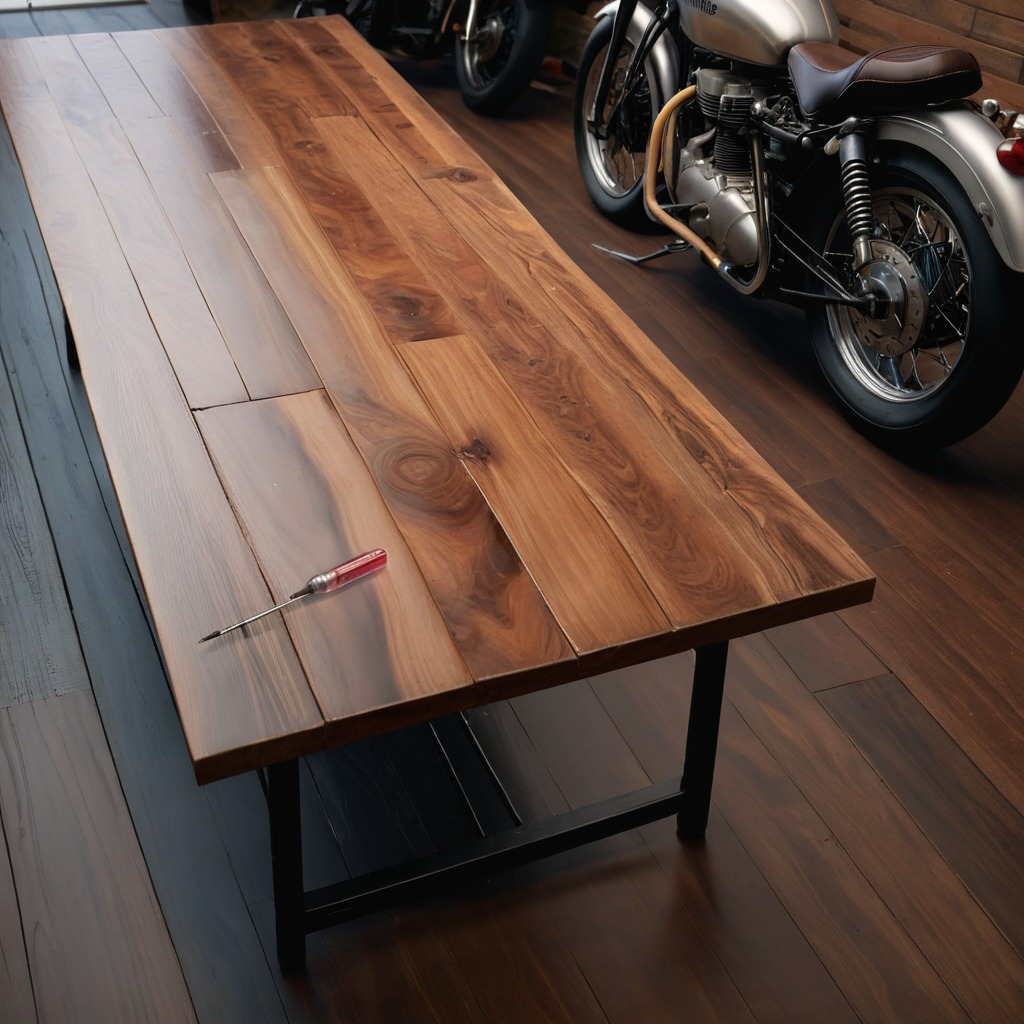
A screwdriver is lying on the table in the garage.